Field crop: tomato
Growth stage: 1
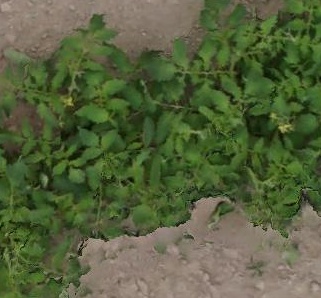
Species: tomato